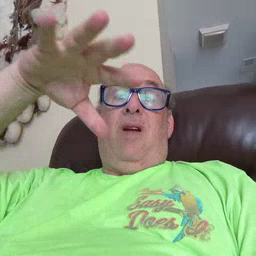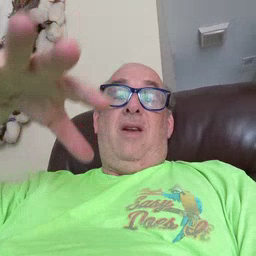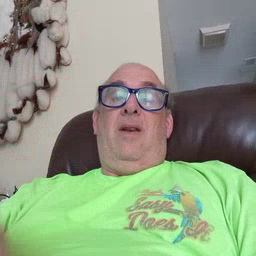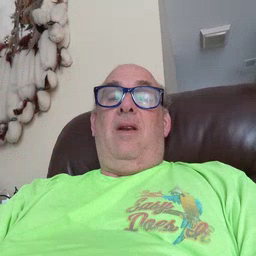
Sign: sun